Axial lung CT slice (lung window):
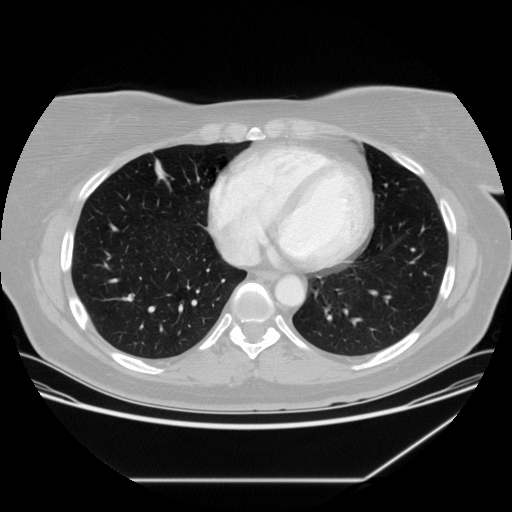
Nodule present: no